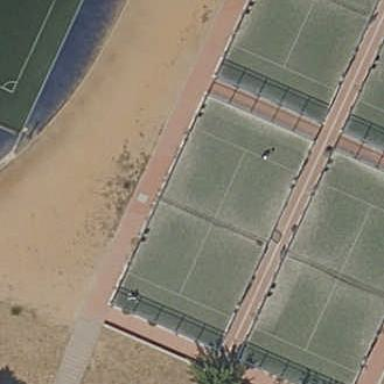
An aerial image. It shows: Artificial turf pitch for leisure activities.